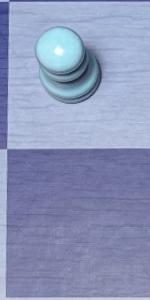
Label: Empty